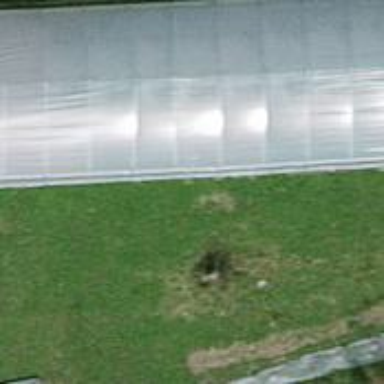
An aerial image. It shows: Greenhouse.